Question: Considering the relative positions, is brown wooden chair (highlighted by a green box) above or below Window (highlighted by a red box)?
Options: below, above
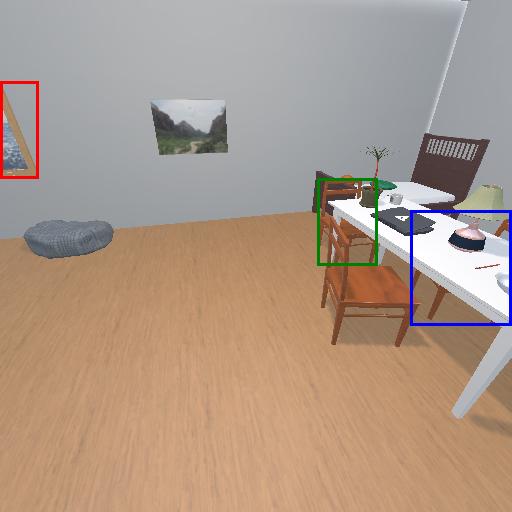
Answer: below